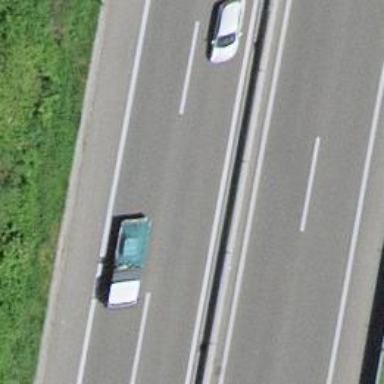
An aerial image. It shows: Motorway.